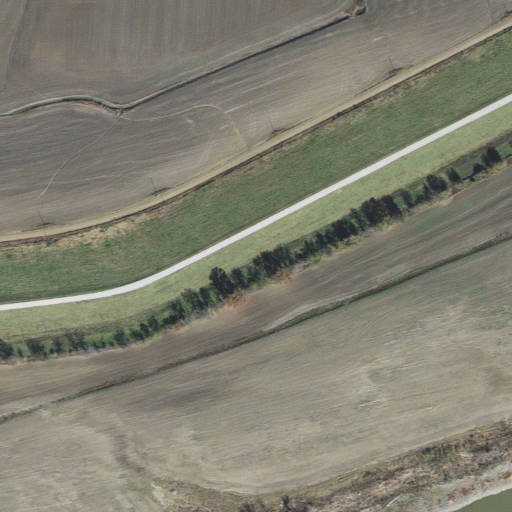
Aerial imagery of levee in Arkansas named Westover Revetment containing cultivated crops, open development, low intensity development, medium intensity development, open water, and herbaceous wetlands